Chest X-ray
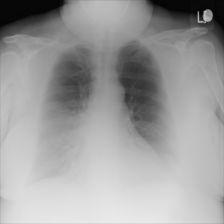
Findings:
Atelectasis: negative
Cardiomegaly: negative
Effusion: negative
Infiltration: negative
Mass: negative
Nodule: negative
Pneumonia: negative
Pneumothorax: negative
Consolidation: negative
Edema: negative
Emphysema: negative
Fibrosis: negative
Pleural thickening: negative
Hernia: negative